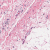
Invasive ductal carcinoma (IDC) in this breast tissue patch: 0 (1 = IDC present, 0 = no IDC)